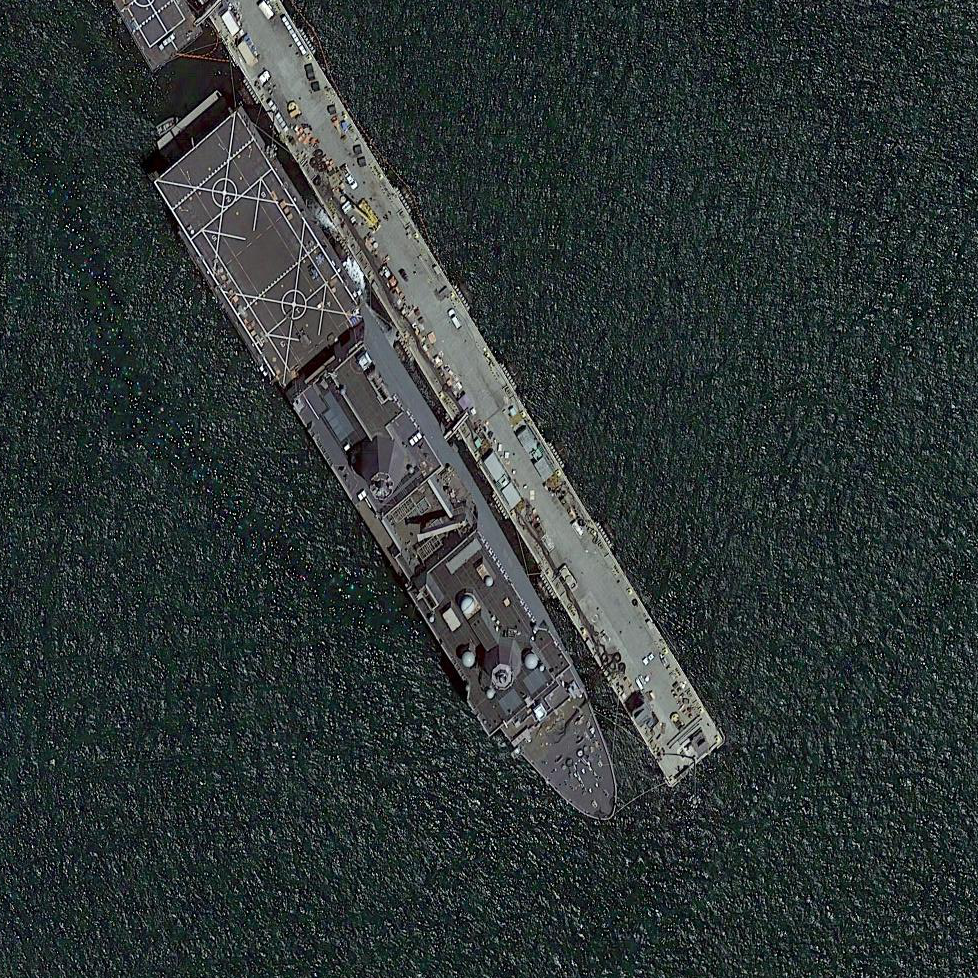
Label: combat